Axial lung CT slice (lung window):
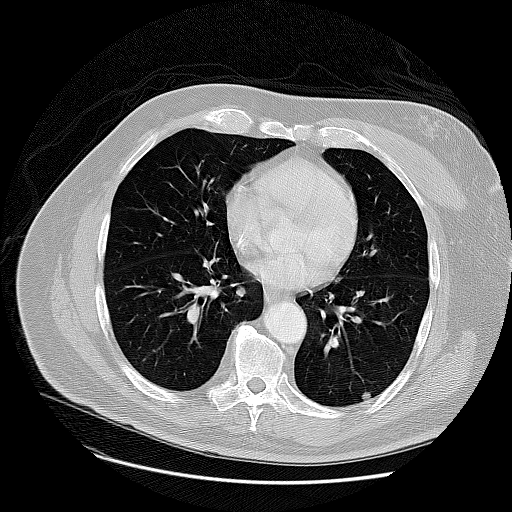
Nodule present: yes
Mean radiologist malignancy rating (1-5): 3.5